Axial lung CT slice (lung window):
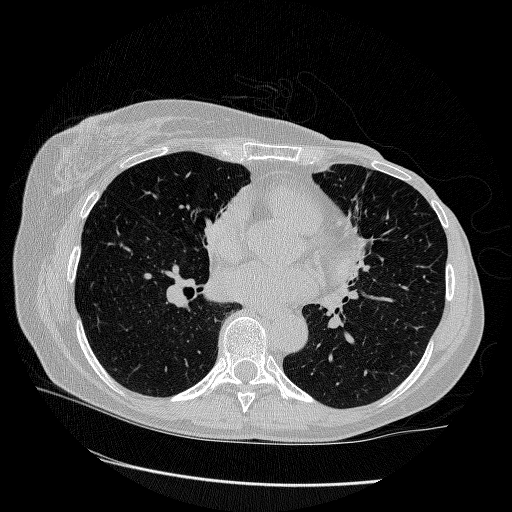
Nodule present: no